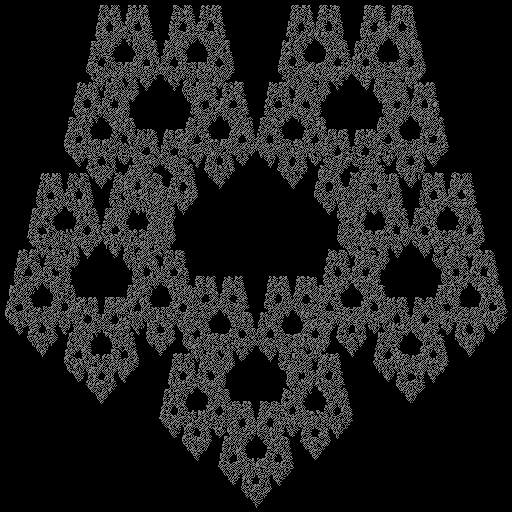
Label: sierpinski_pentagon